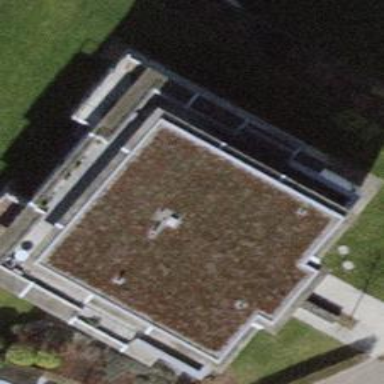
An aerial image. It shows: House with flat roof.